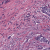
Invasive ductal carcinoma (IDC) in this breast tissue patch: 1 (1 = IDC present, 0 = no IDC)